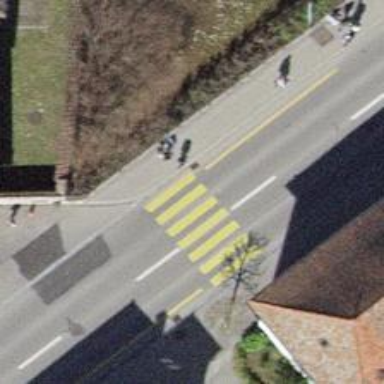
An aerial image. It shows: Marked crossing with zebra stripes on the road.